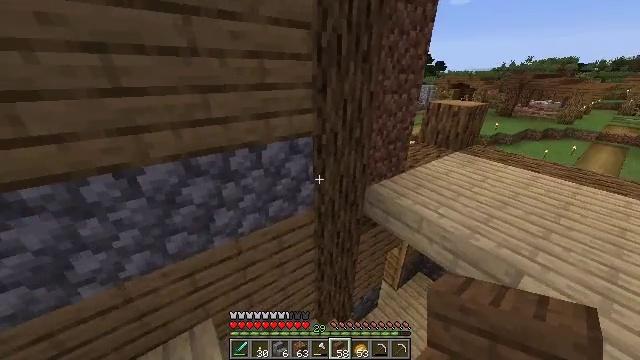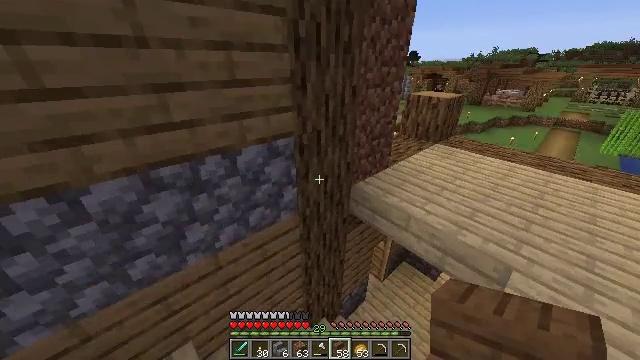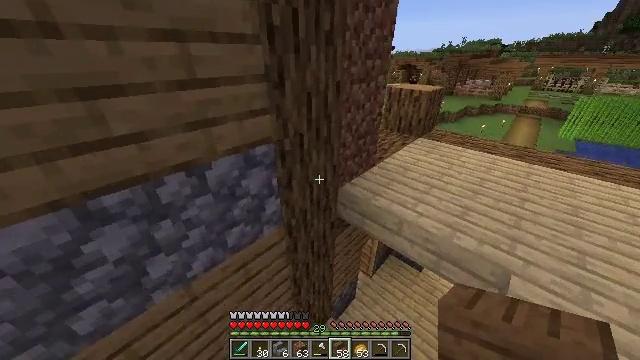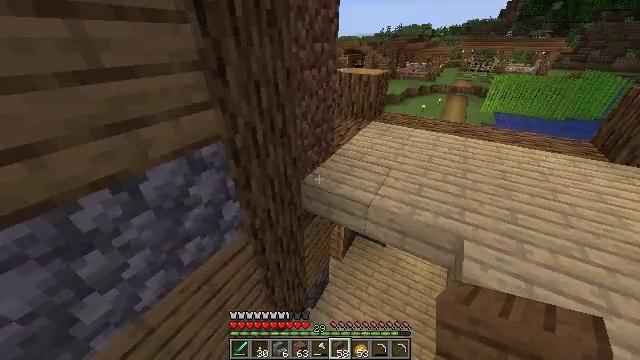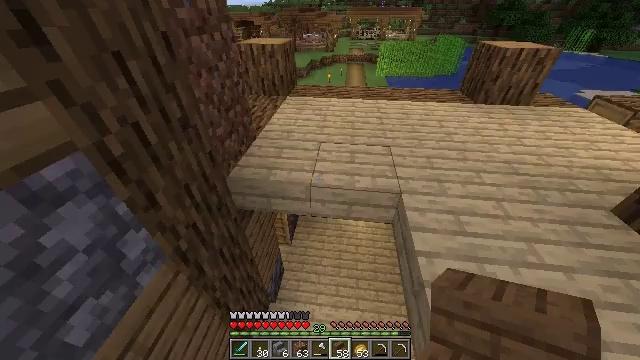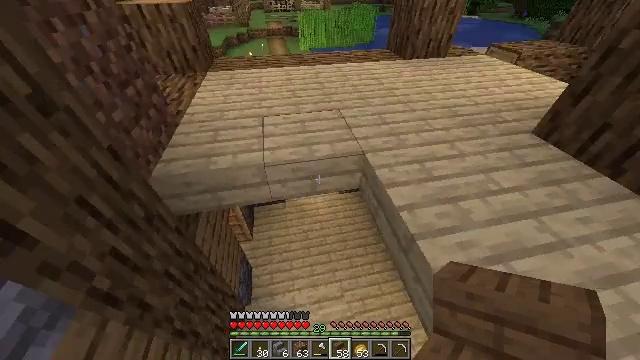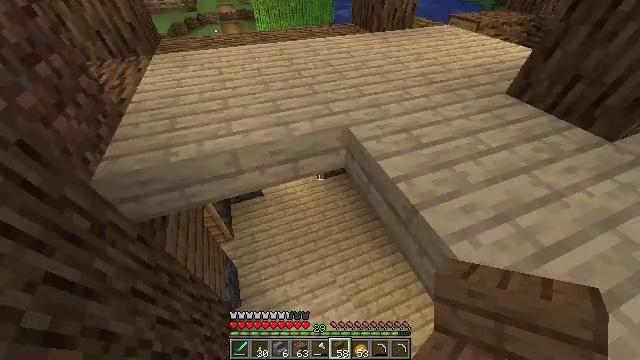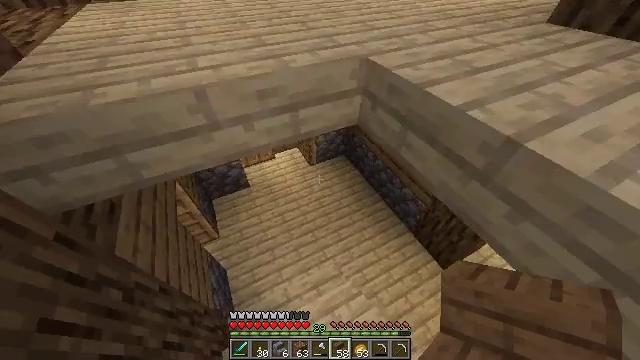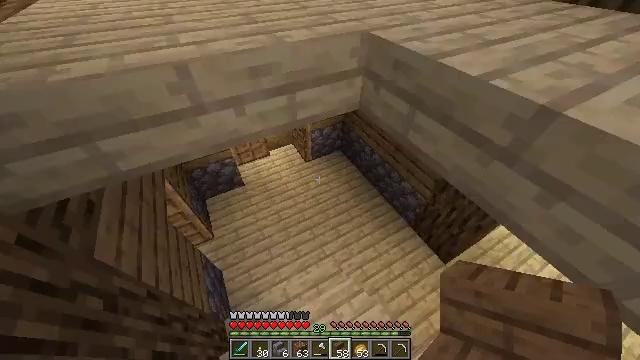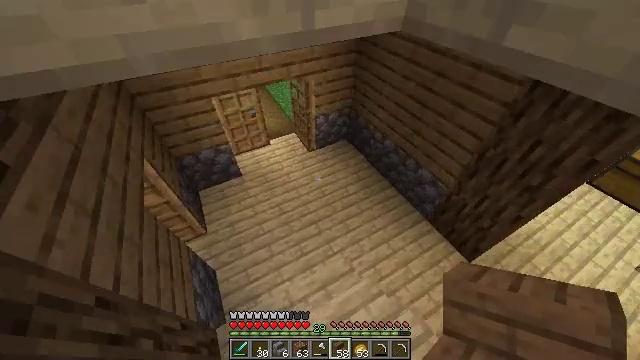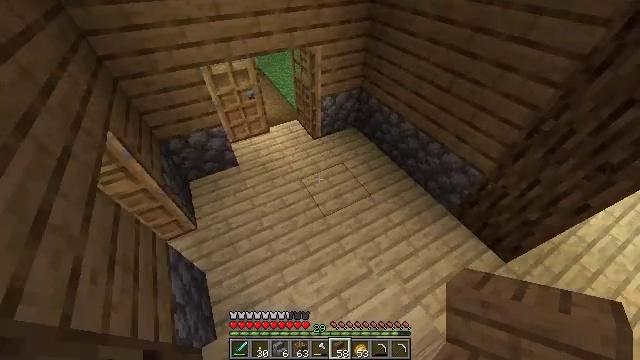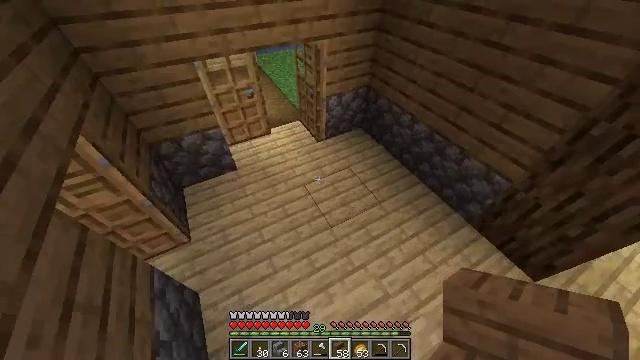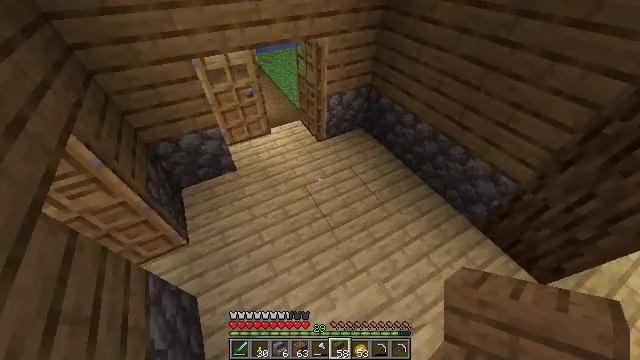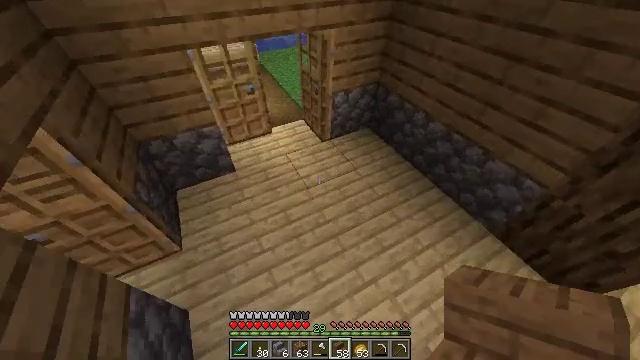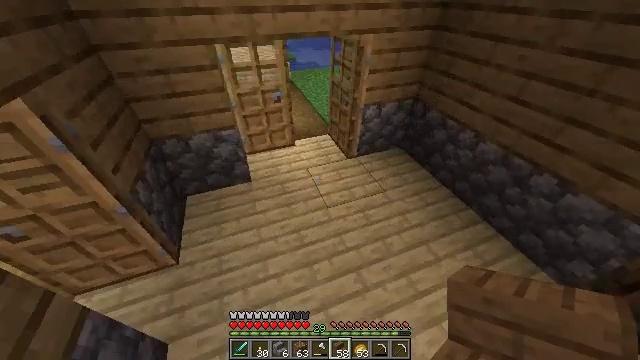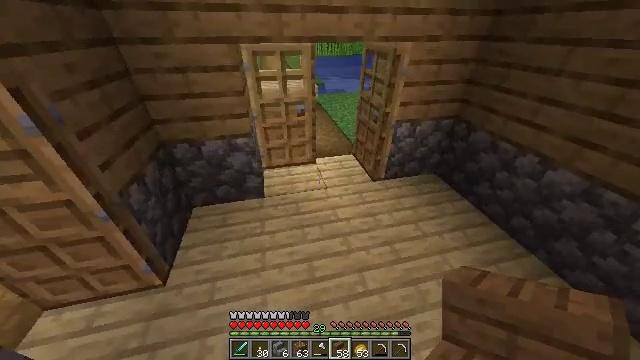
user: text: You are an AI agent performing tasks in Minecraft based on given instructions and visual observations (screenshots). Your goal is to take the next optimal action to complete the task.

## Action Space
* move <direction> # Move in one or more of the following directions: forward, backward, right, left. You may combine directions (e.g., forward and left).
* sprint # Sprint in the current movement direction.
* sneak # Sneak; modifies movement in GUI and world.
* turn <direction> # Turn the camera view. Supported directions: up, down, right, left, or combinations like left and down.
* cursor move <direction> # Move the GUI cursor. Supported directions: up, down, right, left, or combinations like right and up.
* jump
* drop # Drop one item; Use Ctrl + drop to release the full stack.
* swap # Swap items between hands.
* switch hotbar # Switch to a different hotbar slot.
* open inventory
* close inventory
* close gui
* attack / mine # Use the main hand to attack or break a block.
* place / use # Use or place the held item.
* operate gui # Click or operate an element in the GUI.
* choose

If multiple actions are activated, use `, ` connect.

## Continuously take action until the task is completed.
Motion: motion action
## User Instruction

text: Transform cobblestone into stone using a furnace.
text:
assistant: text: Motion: move forward, turn right and down
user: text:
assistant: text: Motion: move forward, turn right and down
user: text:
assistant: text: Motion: move forward, turn right and down
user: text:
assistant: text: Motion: move forward, turn right and down
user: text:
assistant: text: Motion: move forward, turn right and down
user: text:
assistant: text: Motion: move forward, turn right and down
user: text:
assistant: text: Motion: move forward, turn right and down
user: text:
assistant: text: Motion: move forward, turn right
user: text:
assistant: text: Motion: move forward
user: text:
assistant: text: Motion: move forward
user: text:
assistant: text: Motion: move forward
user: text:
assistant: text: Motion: move forward
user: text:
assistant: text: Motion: move forward
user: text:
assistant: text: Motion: move forward, turn left and up
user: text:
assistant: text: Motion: move forward, turn left and up
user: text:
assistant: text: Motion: move forward, turn left and up
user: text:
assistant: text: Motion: move forward, turn up
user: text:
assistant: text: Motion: move forward, turn up
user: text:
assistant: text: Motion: move forward, turn up
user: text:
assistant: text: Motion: move forward, turn right and up
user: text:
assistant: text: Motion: move forward, turn right and up
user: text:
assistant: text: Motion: move forward, turn right and up
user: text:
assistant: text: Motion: move forward, turn right and up
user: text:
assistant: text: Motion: move forward, turn right and up
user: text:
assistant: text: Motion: move forward, turn right
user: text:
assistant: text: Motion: move forward
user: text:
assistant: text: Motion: move forward
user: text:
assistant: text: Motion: move forward
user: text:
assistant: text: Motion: move forward
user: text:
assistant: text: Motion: move forward, turn left